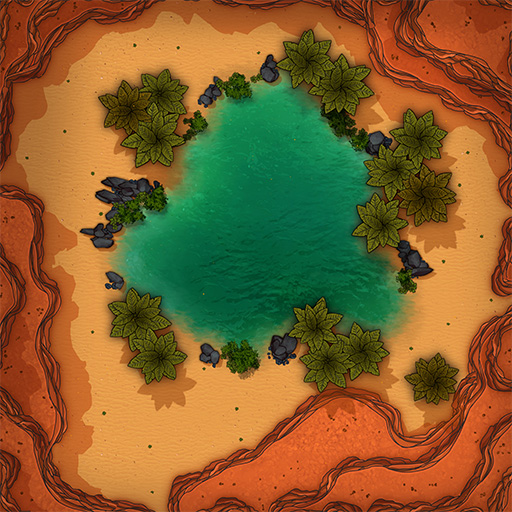
A D&D Grid Map dessert cliffs center lake (Oasis Map)